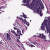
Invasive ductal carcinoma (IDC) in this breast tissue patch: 0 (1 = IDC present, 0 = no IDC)